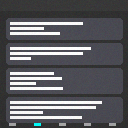
Screen state: on